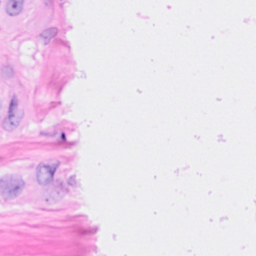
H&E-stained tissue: Breast